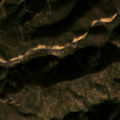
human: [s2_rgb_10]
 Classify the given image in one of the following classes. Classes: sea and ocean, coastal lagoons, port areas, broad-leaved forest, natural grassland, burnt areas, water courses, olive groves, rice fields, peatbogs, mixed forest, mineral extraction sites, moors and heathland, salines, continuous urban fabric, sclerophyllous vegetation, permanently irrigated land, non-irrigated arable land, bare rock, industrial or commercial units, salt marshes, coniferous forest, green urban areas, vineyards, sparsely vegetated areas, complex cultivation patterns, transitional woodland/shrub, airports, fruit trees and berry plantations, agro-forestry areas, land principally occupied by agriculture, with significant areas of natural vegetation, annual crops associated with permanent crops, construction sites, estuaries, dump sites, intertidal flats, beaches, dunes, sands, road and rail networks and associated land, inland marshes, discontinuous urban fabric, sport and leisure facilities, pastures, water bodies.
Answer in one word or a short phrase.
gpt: broad-leaved forest, sclerophyllous vegetation, transitional woodland/shrub